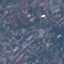
Land use / land cover: Residential